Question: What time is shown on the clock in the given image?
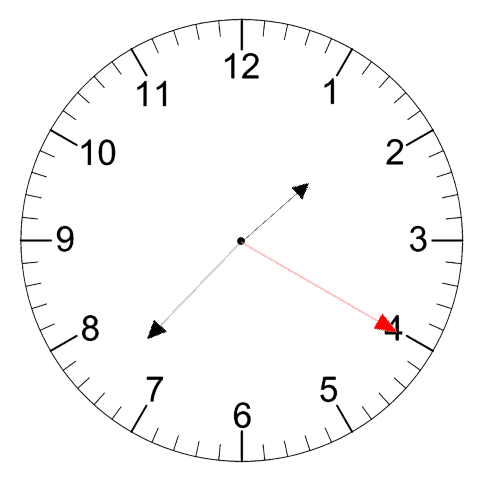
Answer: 01:37:20